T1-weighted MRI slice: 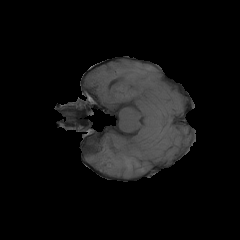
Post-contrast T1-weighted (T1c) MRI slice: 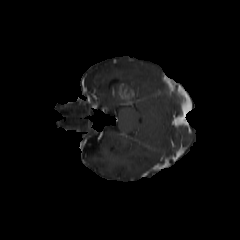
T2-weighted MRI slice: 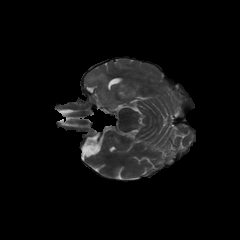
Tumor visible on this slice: yes